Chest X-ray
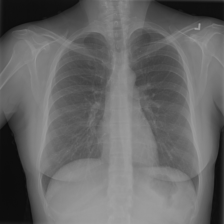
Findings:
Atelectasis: negative
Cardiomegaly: negative
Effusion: negative
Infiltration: negative
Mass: negative
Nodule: negative
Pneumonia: negative
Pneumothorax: negative
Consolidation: negative
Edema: negative
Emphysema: negative
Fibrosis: negative
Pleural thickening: negative
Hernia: negative